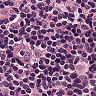
Metastatic tissue present: no